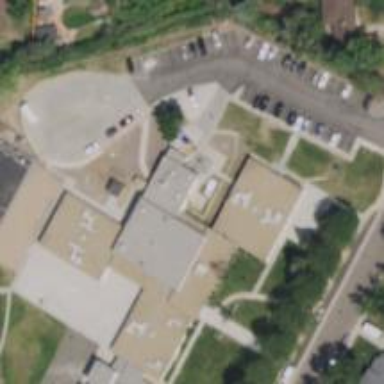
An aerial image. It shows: School.